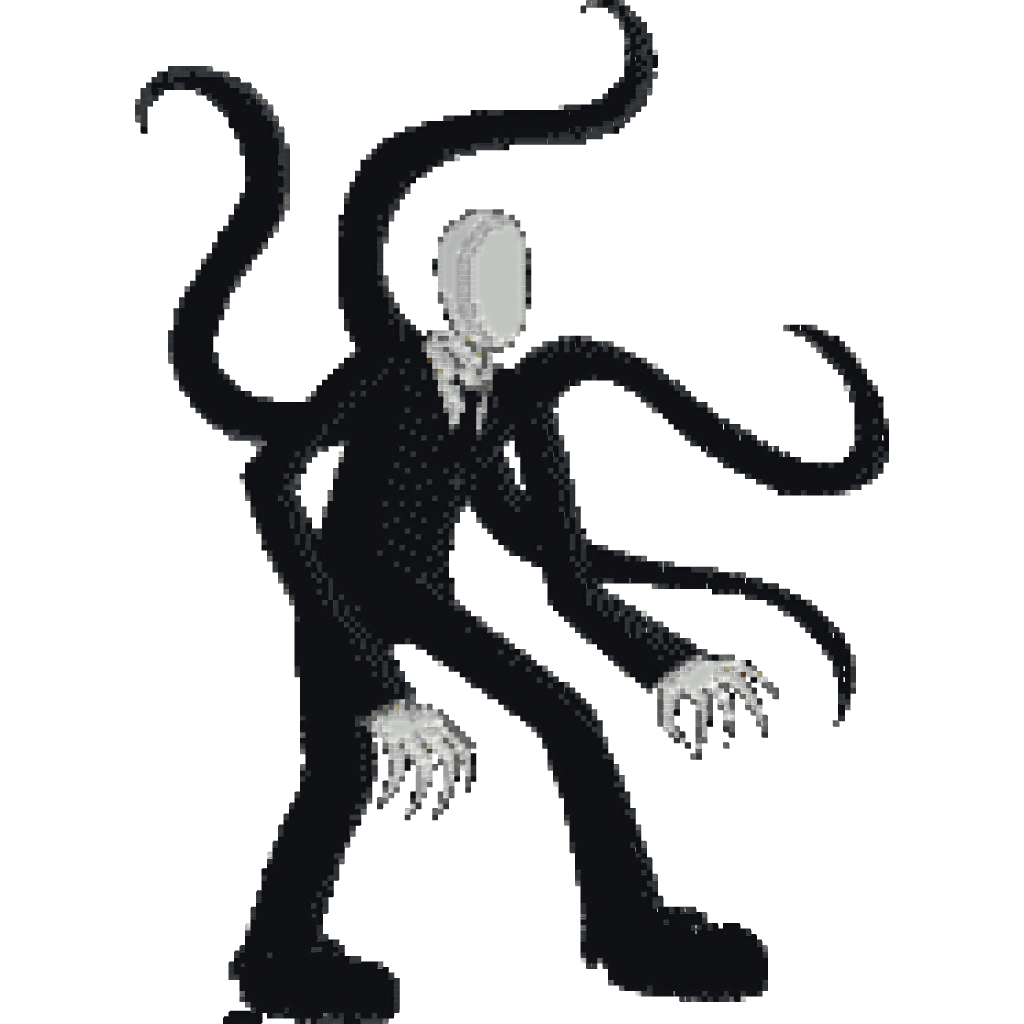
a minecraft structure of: Slenderman Pixel Art